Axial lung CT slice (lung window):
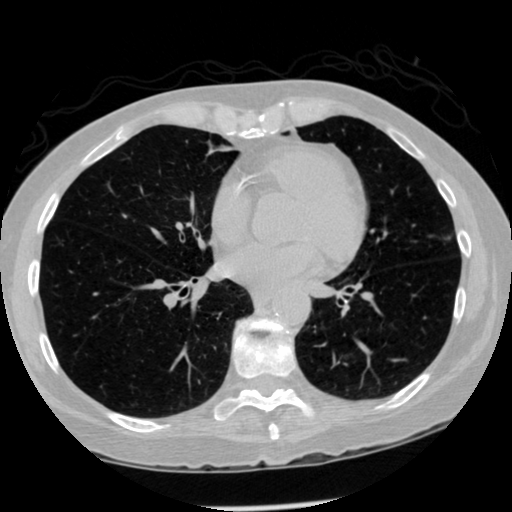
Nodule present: no